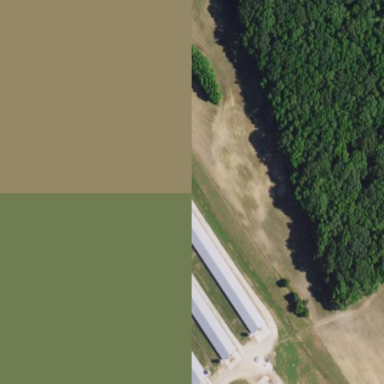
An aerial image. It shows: Farm auxiliary building.